Question: I Connected to Oracle as Linked Server from Sql Server 2008 R2
after Executing 20-30 Min i getting following error:
'''
OLE DB provider "OraOLEDB.Oracle" for linked server "CBSLINKED"
returned message "ORA-12170: TNS:Connect timeout occurred".
Cannot initialize the data source object of OLE DB provider
"OraOLEDB.Oracle" for linked server "CBSLINKED".
'''
Script:
'''
set @query = '
INSERT INTO dbo.tbl_MyTable
(
AccNo,
BranchCode,
BranchName,
CustomerName,
ScanDate,
TranCount,
TranAmount,
AccType
)
select AccNo,BranchCode,BranchName,LongName,
'''+CONVERT(CHAR(10),@RunningDate,111 )+'''
,TranCount,TranAmount,AccType
from OPENQUERY(CBSLINKED,''select TBM.AC as AccNo,
TBM.BC as BranchCode ,CM.CNM, COUNT(*) TranCount,
SUM(TBM.AMT) TranAmount, TBM.AH as AccType,CM.CNM as LongName
,BM.BR_NM as BranchName
from BKP.T_2014 TBM
LEFT OUTER JOIN BKP.ACMST AM
ON TBM.AC=AM.AC and TBM.BC=AM.BC
and TBM.AH=AM.AH
LEFT OUTER JOIN BKP.BCMST BM
ON TBM.BC=BM.BC
LEFT OUTER JOIN BKP.CLMST CM
ON TBM.CN=CM.CNO
where TBM.AMT>=''''' +CONVERT(CHAR(50),@MinAmt,111)+ ''''' and
CM.CNM NOT LIKE ''''CENTRALISE%'''' and
TBM.NR NOT LIKE ''''%Del%'''' and
CAST(TBM.DT as DATE) = '''''+CONVERT(CHAR(10),@RunningDate,111 )+'''''
AND TBM.DC= ''''D''''
AND (TC=''''CP'''' OR TC=''''CR'''')
GROUP BY
TBM.BC,TBM.AH,
TBM.AC,CM.CNM,BM.BR_NM
'')where AccType IN (select AccTypeCode from tbl_ACCMAST where AccType IN (
select distinct AccType from RuleMaster where RuleID=6))
'
print @query
execute sp_executesql @query
'''
and

Use Control+Mouse Scroll to enlarge image
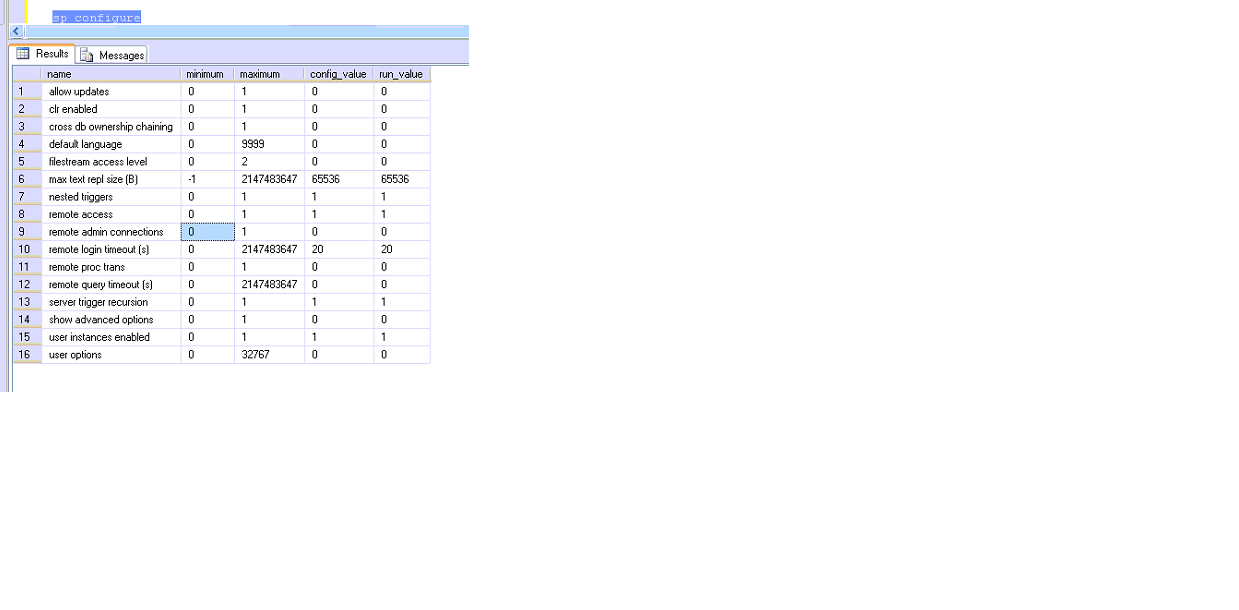
Answer: I configured two things and its works for me
> '''
sp_configure 'remote query timeout', 0
go
reconfigure with override
go
'''
> sp_configure 'remote login timeout (s)', <PHONE>
go
reconfigure with override
go